Question: I'm trying to create a boxplot in R that shows the number of organic visitors to a website (data pulled from analytics API).
Each
The data is fine, but when I go to create the boxplot, it appears empty with no data.
The data frame is called ''myData''
Here is the code:
'''
names(myData)
[1] "date" "visits"
> myData$yearmo <- year(myData$date)*100 + month(myData$date)
>
> boxplot(visits ~ yearmo, data=myData, main="Organic Visits",
+ xlab="Year-Month", ylab="Visits", col= "orange", ylim=c(0,.8), yaxt="n")
>
'''
Here is the boxplot I'm getting:

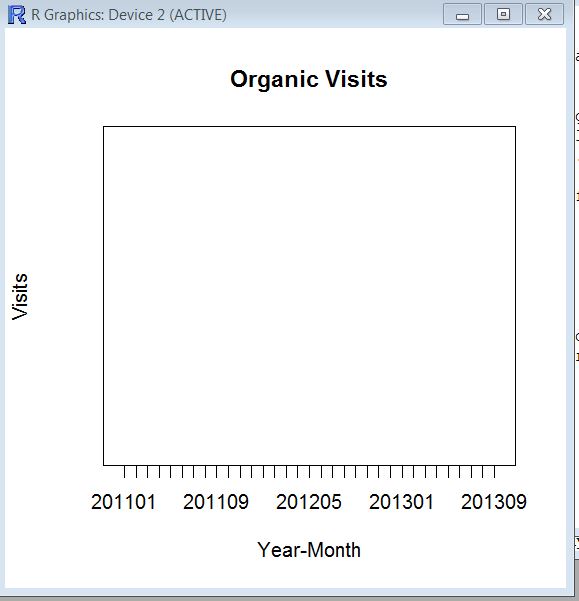
Answer: I would guess that your 'ylim' is wrong. You have visits on y-scale and maximum plotted value is set to 0.8 so it is probably outside 1.5 IQR.
Try to remove 'ylim':
'''
boxplot(
visits ~ yearmo, data=myData, main="Organic Visits",
xlab="Year-Month", ylab="Visits", col= "orange", yaxt="n"
)
'''
If problem persists check if your dataframe really contains expected values.
BTW Always try to provide <URL>. Without it is really really hard to solve your problem.